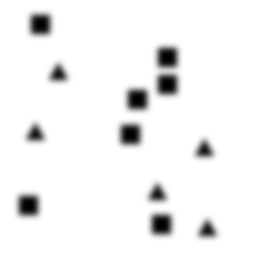
Squares: 7
Triangles: 5
Stars: 0
Total shapes: 12